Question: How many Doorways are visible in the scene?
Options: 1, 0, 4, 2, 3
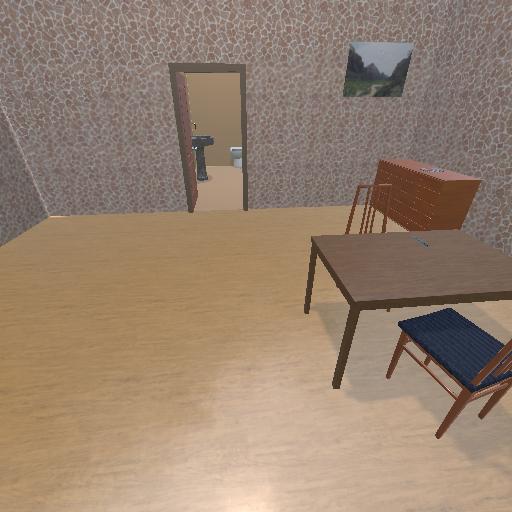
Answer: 1